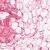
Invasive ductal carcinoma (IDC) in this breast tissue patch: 0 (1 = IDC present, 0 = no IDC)